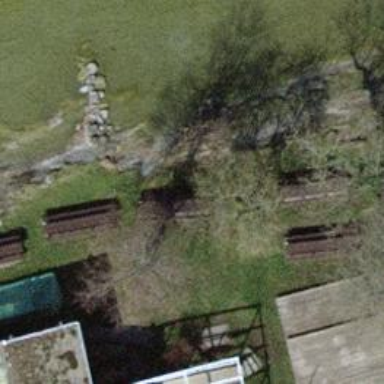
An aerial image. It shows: Picnic table located in leisure land area.